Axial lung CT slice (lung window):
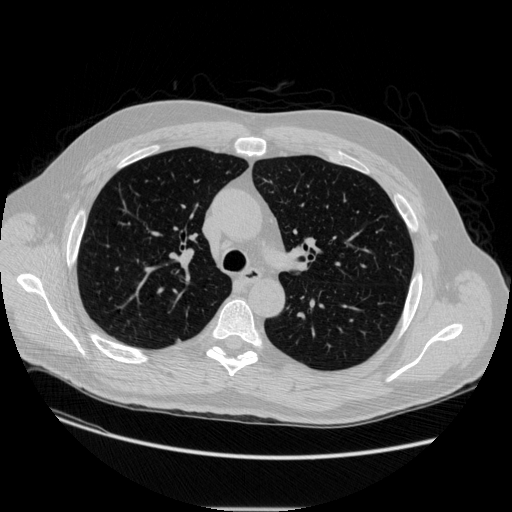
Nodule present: no